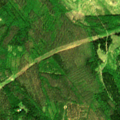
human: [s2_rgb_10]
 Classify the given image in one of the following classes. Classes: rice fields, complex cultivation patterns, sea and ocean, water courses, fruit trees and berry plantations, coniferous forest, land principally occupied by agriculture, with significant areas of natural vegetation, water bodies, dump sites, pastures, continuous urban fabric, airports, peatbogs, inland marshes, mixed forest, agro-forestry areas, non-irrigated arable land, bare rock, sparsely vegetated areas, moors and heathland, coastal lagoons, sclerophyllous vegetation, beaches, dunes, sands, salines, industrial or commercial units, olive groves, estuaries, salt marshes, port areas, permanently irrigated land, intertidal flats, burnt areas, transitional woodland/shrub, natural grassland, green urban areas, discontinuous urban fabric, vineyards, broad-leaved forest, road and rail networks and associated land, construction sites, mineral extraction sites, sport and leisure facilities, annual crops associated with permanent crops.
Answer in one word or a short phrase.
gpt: coniferous forest, mixed forest, transitional woodland/shrub